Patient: sex M, age 54
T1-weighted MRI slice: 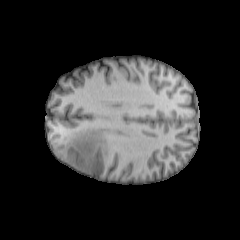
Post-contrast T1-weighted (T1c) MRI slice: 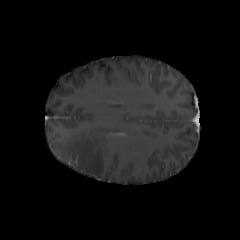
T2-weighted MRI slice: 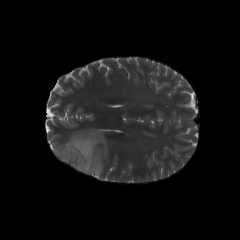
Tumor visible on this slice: yes
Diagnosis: Astrocytoma, IDH-wildtype
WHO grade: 3